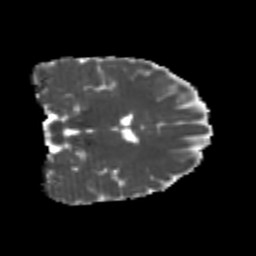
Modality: MD
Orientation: coronal
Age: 24
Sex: female
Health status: healthy
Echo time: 0.074 s